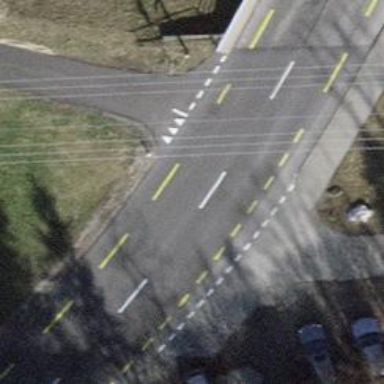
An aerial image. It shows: Secondary road with dedicated cycle lane.